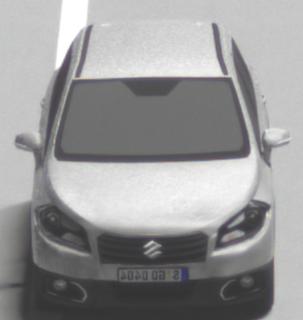
Make: Suzuki
Model: SX4 S-Cross 1.6
Detailed model: SX4 (II) S-Cross
Model produced from: 2013/10
Model produced until: 2015/08
Doors: 5
Color: white
Road condition: wet road
Daytime: not specified
Contrast: high contrast